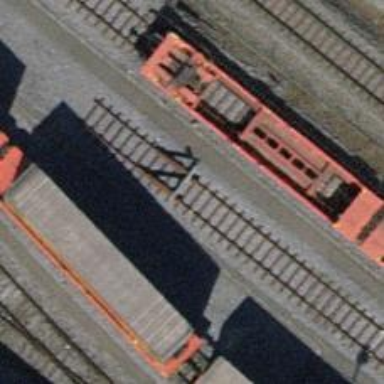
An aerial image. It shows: Railway buffer stop.